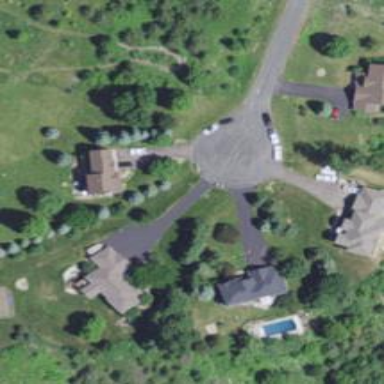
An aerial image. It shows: Turning circle on the road.